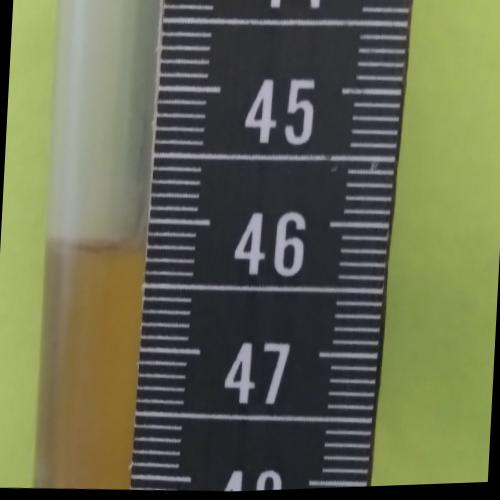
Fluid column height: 46.2 cm